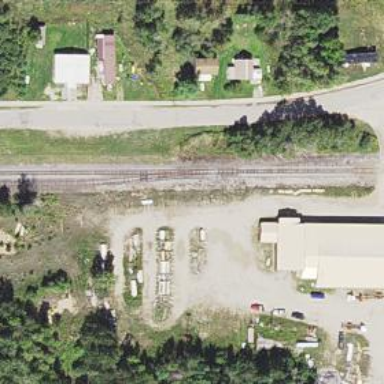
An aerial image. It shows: Two railway tracks with rails.